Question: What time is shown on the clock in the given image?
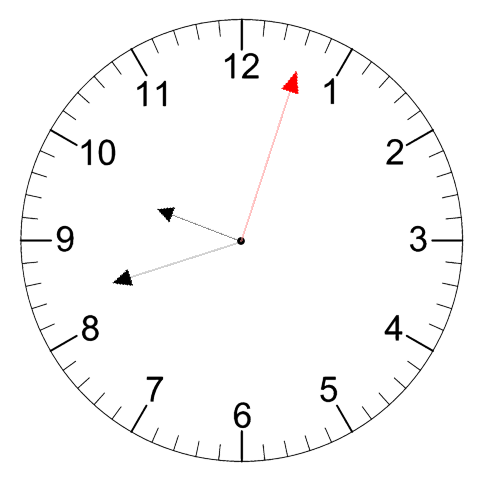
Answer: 09:42:03